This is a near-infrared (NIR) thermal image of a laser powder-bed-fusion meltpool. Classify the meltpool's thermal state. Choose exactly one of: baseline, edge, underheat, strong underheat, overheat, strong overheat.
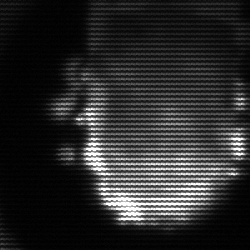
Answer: baseline